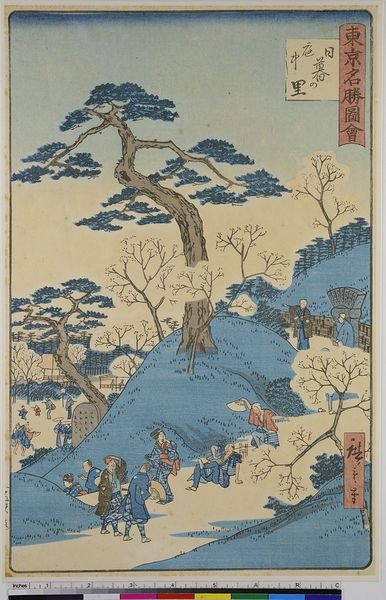
Titel: Kirschblüten in voller Blüte in Nippori, aus der Serie: Bildersammlung berühmter Orte in Tokyo
Künstler: Utagawa Hiroshige III
Standort: Hamburg
Institution: Museum für Kunst und Gewerbe Hamburg
Schlagwörter: baum, natur, strauch, holzschnitt, unterhaltung, ausflug, druckgraphik, druckgrafik, entspannung, kiefer, zeit, kirschbaum, farbholzschnitt, reproduktionen, druckerzeugnisse, bäume, sträucher, hügellandschaft, kirschblüte, meiji, ukiyo